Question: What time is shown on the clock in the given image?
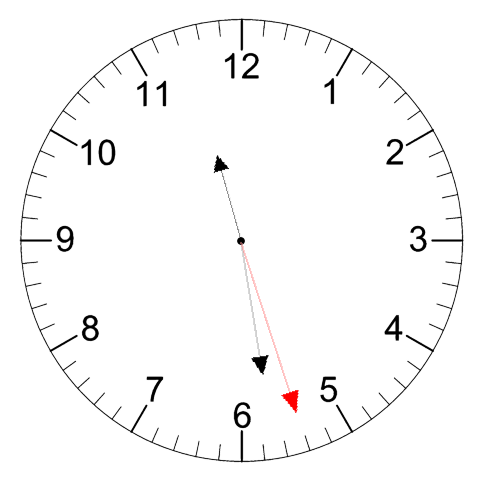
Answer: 11:28:27